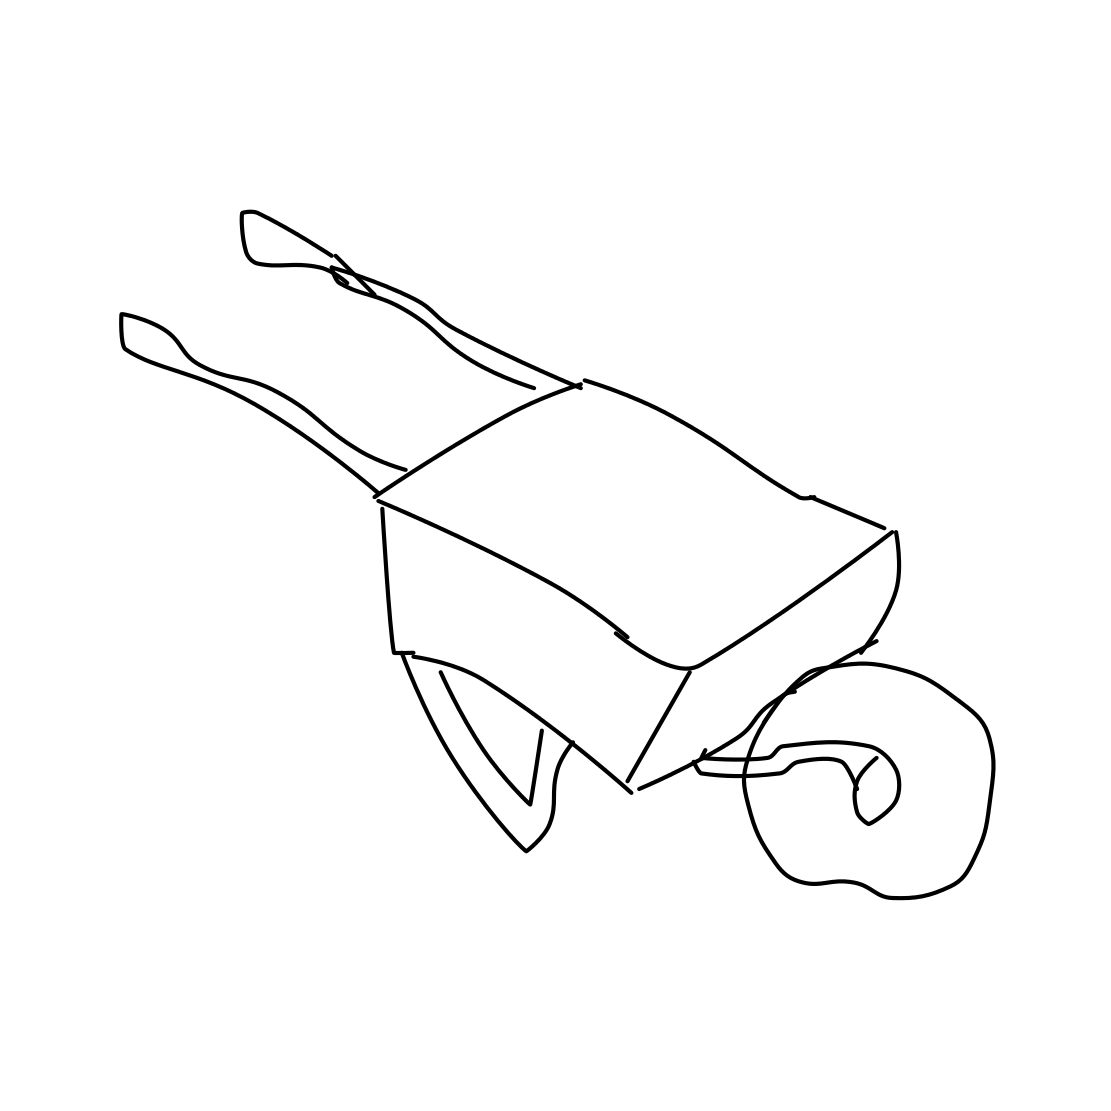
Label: wheelbarrow